Field crop: maize
Growth stage: 1
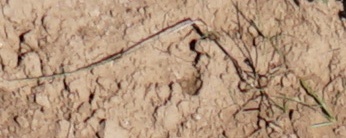
Species: lolium